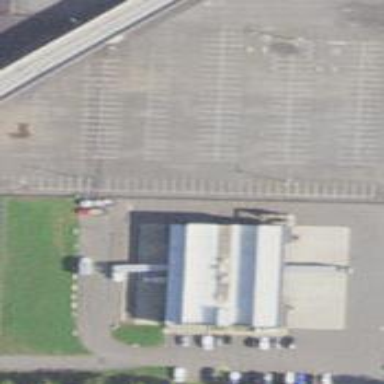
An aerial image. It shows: Parking area with surface.